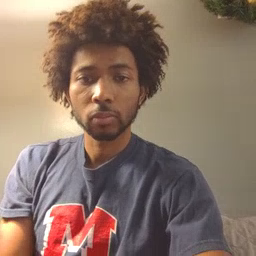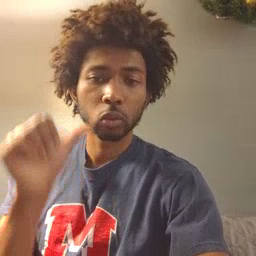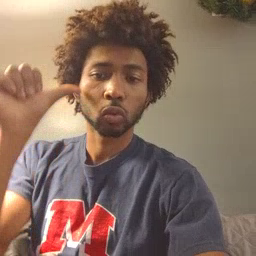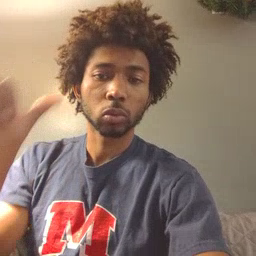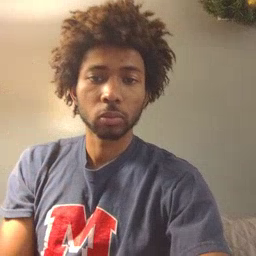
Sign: yesterday